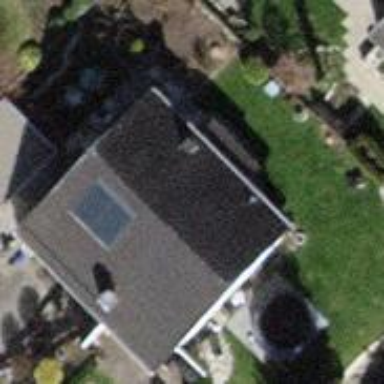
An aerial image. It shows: Detached building with gabled roof.